Field crop: tomato
Growth stage: 1
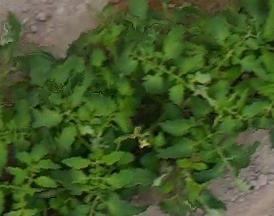
Species: tomato